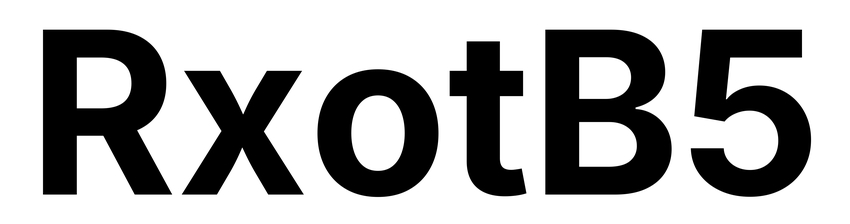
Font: Inter_Bold